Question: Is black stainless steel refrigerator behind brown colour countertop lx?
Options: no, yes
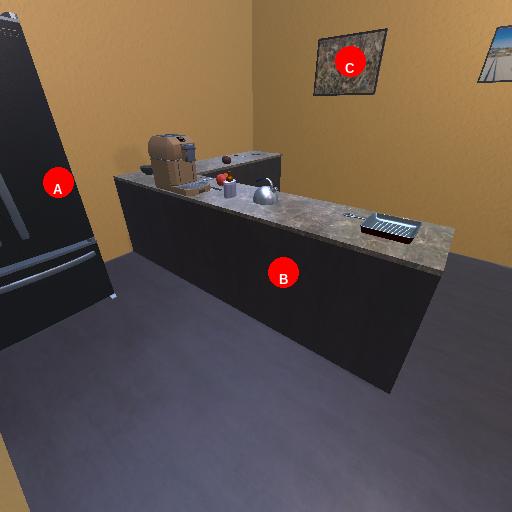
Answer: no